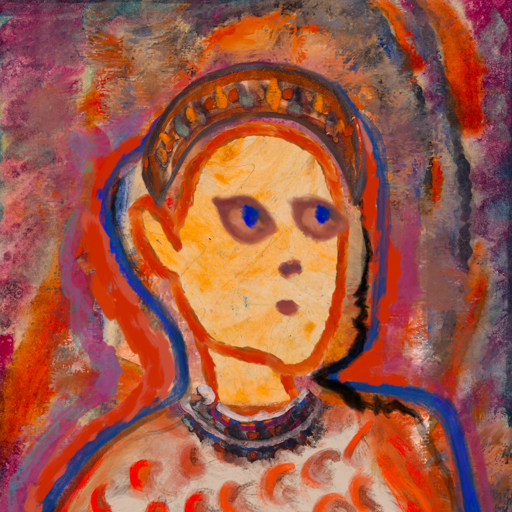
Background: Experience, Head And Neck Side: Experience, Face Side: Mother_And_Son_Mother, Bust: Rupkatha, Hair Side: Experience, Head Accessory: Hypocrite, Second Necklace: Blank, Necklace: Hypocrite_1, Baby: Blank